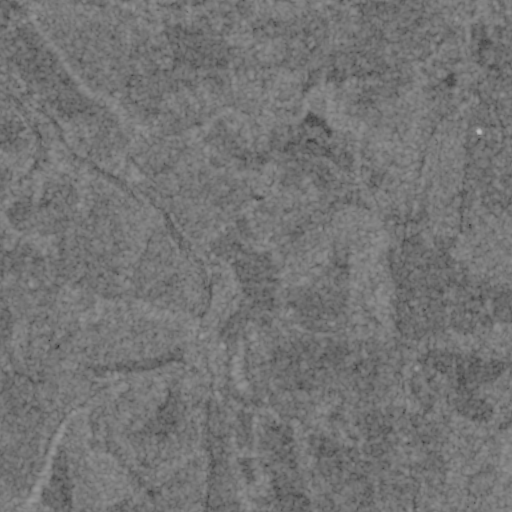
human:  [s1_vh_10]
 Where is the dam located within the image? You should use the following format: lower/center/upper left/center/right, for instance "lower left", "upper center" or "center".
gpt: The dam is located in the upper right of the image.
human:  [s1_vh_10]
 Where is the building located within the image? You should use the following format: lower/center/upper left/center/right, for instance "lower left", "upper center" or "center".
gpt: There is no building in the image.

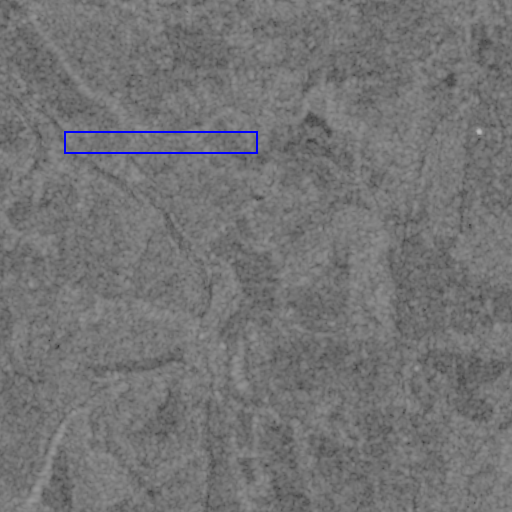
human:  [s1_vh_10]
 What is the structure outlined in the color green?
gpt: There is no green outline.
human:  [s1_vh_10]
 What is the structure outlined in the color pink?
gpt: There is no structure outlined in pink.